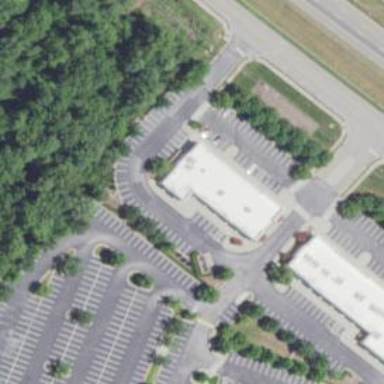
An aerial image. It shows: Commercial building.